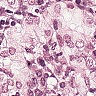
Metastatic tissue present: yes